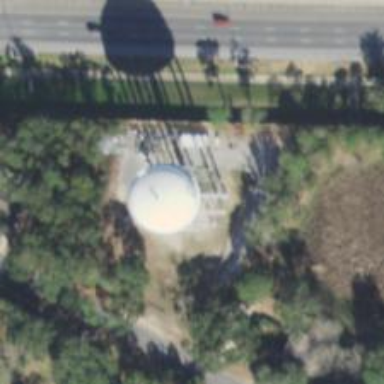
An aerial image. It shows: Water tower that is man-made.